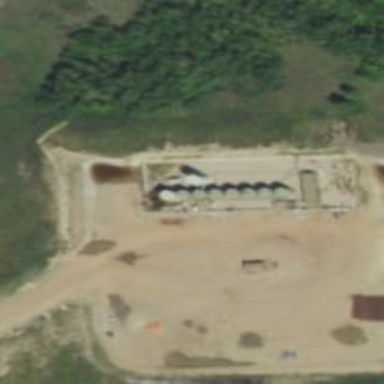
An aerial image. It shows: Storage tank that is man-made.